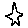
Label: star